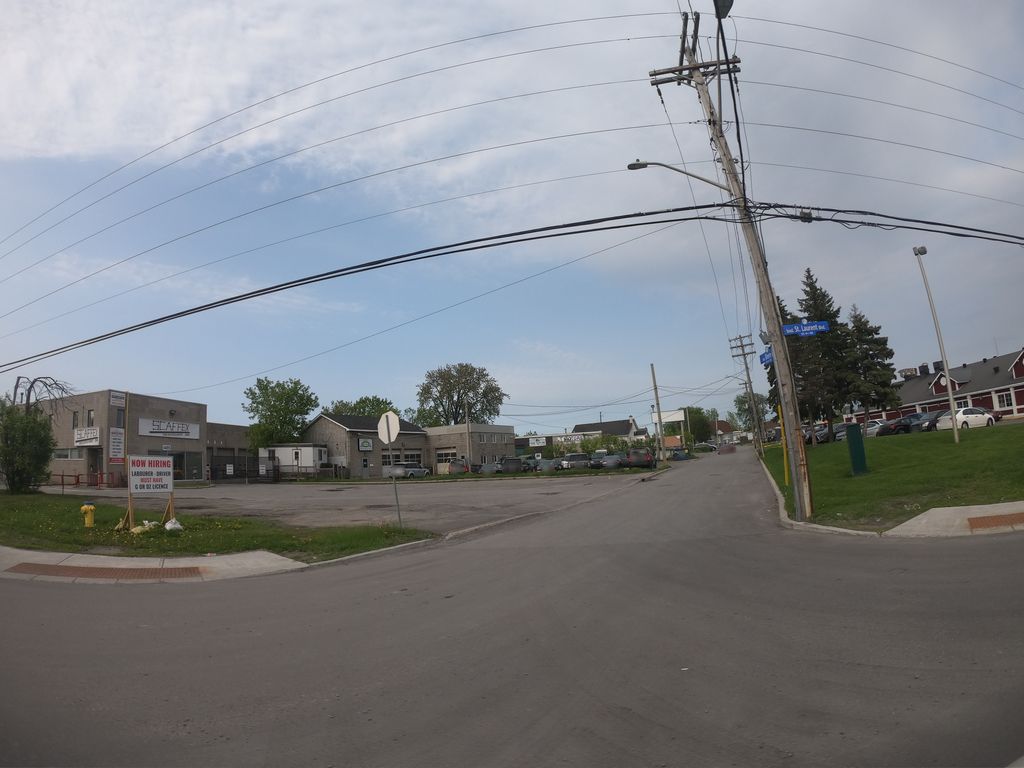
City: ottawa-gatineau